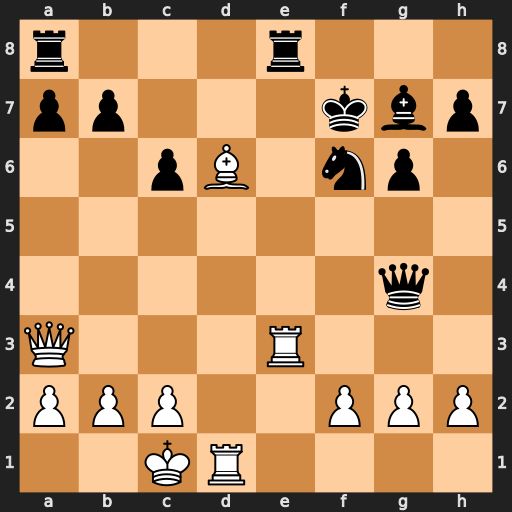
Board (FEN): r3r3/pp3kbp/2pB1np1/8/6q1/Q3R3/PPP2PPP/2KR4
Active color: w
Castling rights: -
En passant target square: -
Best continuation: Qb3+ Nd5 Rxd5 cxd5 Qxd5+